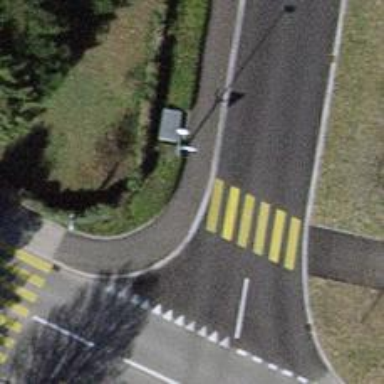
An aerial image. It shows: Kerb barrier.